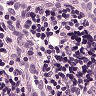
Metastatic tissue present: no